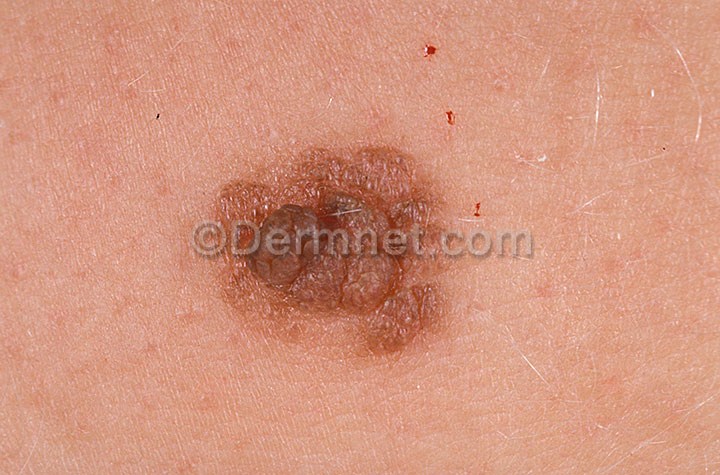
Disease: Melanoma Skin Cancer Nevi and Moles